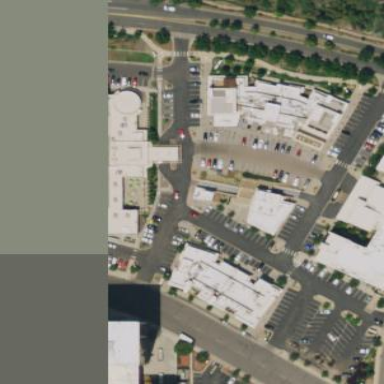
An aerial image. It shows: Retail area.